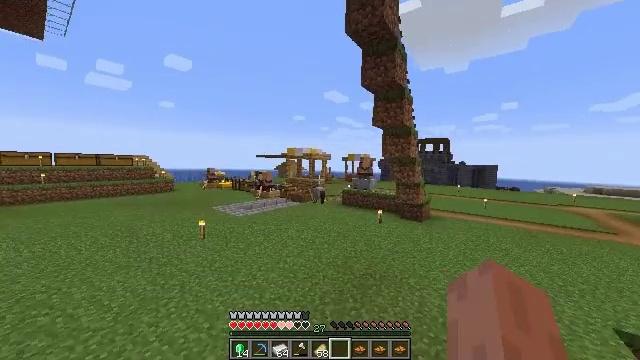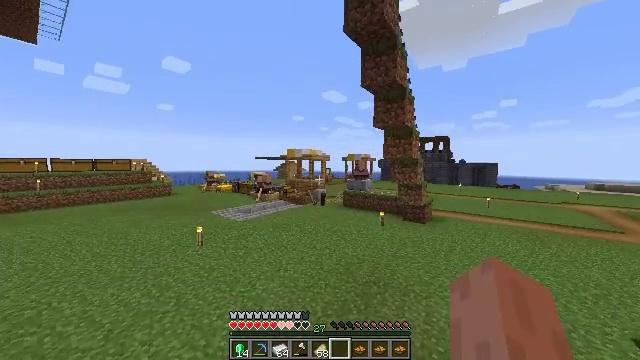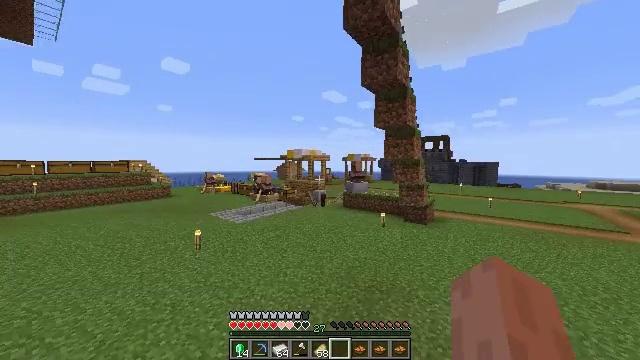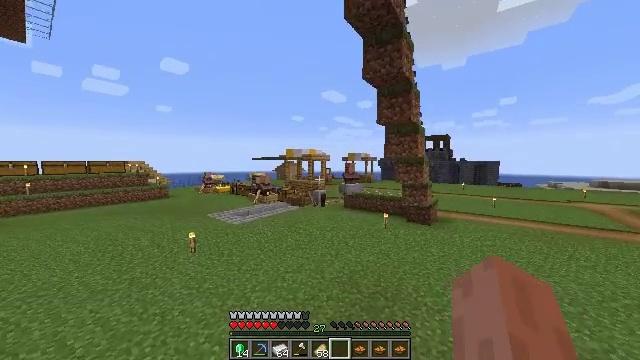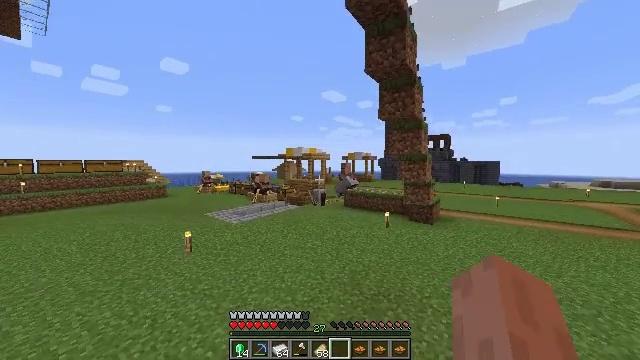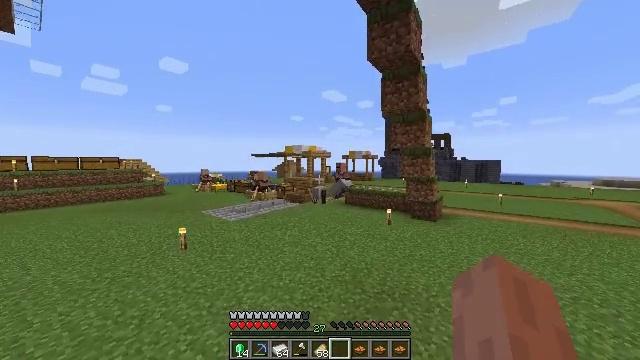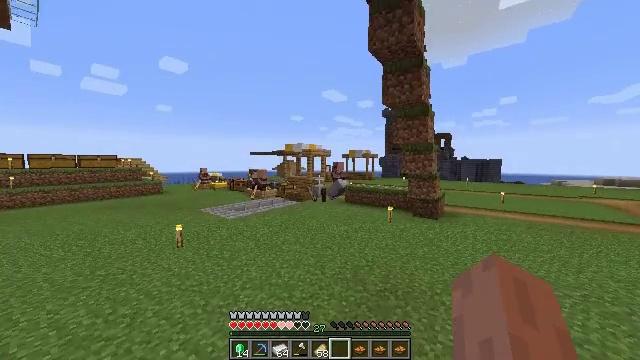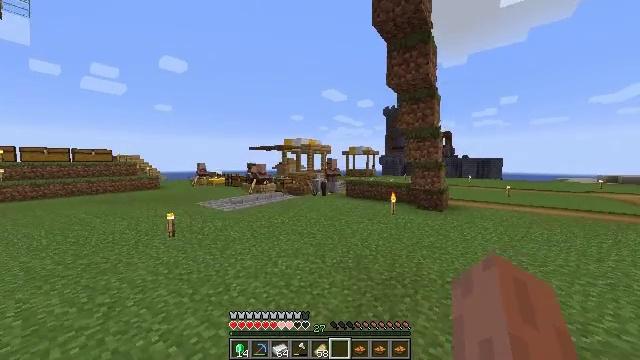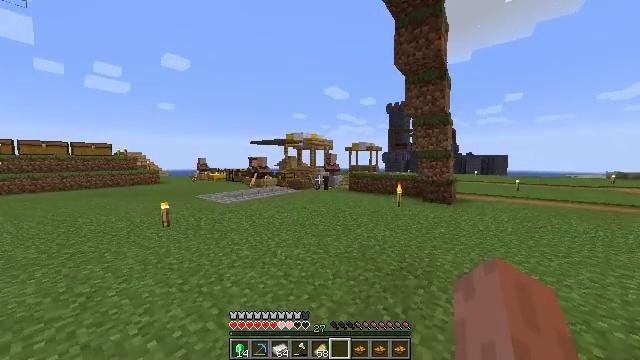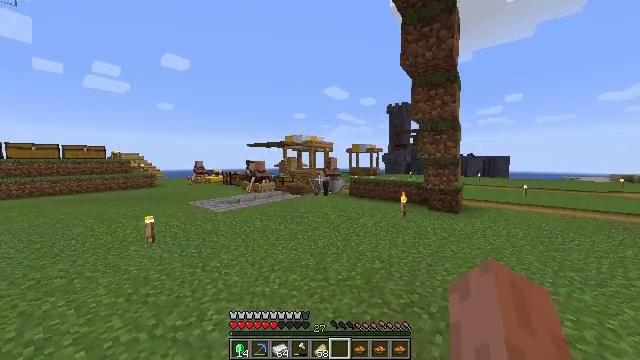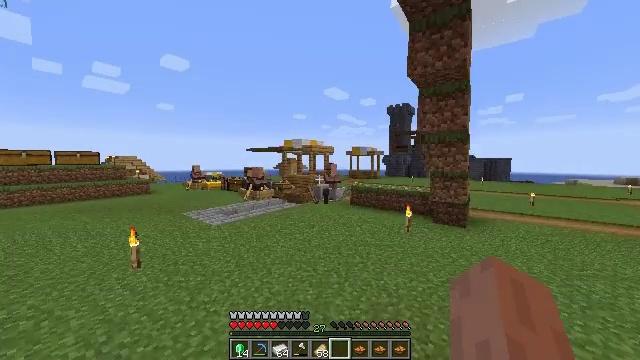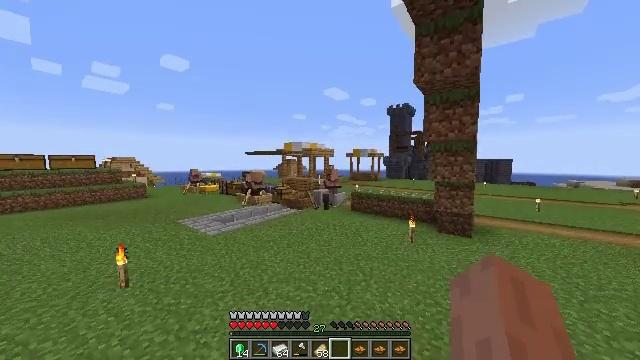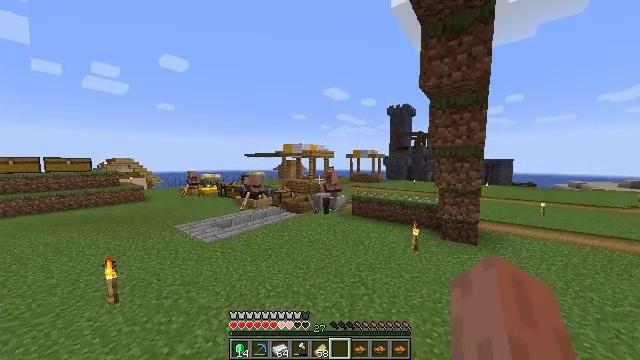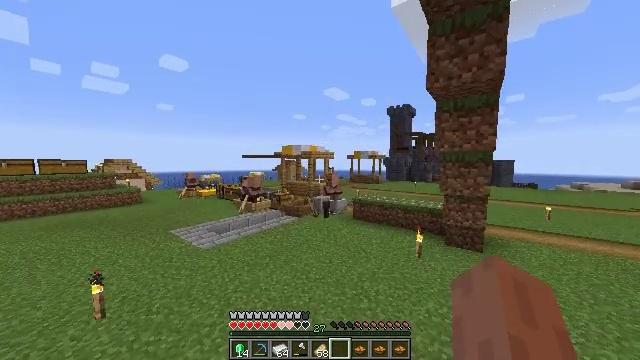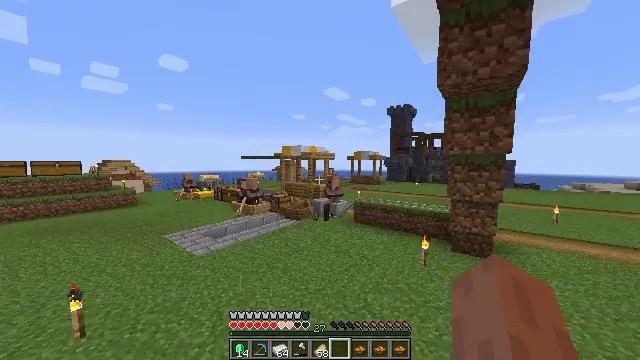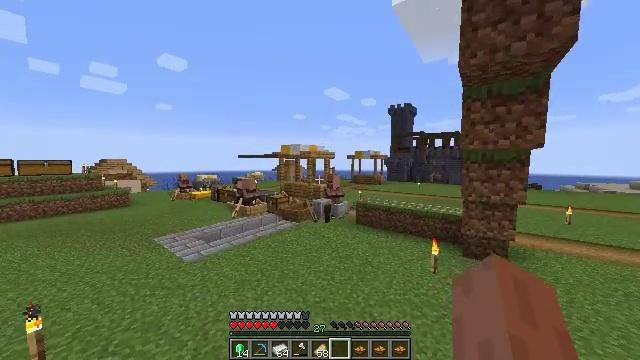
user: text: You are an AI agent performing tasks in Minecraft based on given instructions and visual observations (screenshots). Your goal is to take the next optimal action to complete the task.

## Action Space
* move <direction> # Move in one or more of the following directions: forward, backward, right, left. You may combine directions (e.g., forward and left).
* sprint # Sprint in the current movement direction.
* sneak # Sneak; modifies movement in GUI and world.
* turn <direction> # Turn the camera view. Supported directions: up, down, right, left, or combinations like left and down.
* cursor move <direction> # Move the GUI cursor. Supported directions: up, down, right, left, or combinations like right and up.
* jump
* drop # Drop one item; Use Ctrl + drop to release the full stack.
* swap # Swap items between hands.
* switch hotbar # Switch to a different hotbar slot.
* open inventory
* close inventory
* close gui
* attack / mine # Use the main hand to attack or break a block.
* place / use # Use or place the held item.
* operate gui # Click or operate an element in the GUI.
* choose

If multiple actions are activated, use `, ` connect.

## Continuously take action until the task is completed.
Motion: motion action
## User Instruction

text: Retrieve the smoker into your inventory.
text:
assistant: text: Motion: move forward, jump
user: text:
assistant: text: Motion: move forward, jump
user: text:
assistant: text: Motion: move forward, jump
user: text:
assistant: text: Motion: move forward, jump
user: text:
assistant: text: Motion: move forward, jump
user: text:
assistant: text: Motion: move forward, jump
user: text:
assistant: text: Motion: move forward, sprint, jump
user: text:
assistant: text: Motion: move forward, sprint, jump
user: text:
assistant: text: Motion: move forward, sprint, jump
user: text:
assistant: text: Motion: move forward, jump
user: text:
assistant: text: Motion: move forward, jump
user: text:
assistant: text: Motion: move forward, jump
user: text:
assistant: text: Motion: move forward, jump
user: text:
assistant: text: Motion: move forward, jump
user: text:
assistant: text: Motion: move forward, jump
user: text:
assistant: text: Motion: move forward, jump
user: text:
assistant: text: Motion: move forward, sprint, jump
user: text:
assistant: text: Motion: move forward, sprint, jump
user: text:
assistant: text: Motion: move forward, sprint, jump
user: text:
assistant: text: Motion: move forward, sprint, jump
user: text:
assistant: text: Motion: move forward, jump
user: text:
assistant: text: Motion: move forward, jump
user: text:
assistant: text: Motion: move forward, jump
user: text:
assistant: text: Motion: move forward, jump
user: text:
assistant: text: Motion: move forward, jump
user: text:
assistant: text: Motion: move forward
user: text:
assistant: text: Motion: move forward
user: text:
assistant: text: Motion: move forward
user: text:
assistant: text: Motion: move forward
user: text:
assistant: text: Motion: move forward